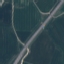
Label: Highway